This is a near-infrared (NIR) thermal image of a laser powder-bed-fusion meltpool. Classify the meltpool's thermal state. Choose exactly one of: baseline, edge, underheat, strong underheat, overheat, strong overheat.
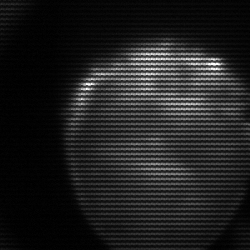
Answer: edge